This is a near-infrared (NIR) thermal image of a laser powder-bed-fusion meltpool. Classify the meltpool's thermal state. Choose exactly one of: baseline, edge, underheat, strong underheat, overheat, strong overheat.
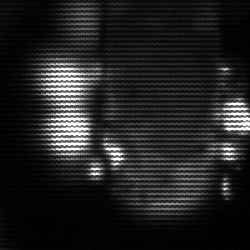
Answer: strong underheat